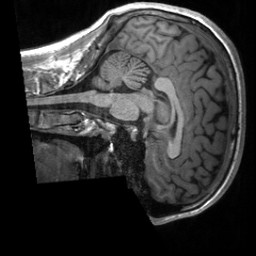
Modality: T1w
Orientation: sagittal
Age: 22
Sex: male
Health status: healthy
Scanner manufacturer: siemens
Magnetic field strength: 3 T
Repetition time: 2 s
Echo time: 0.00232 s